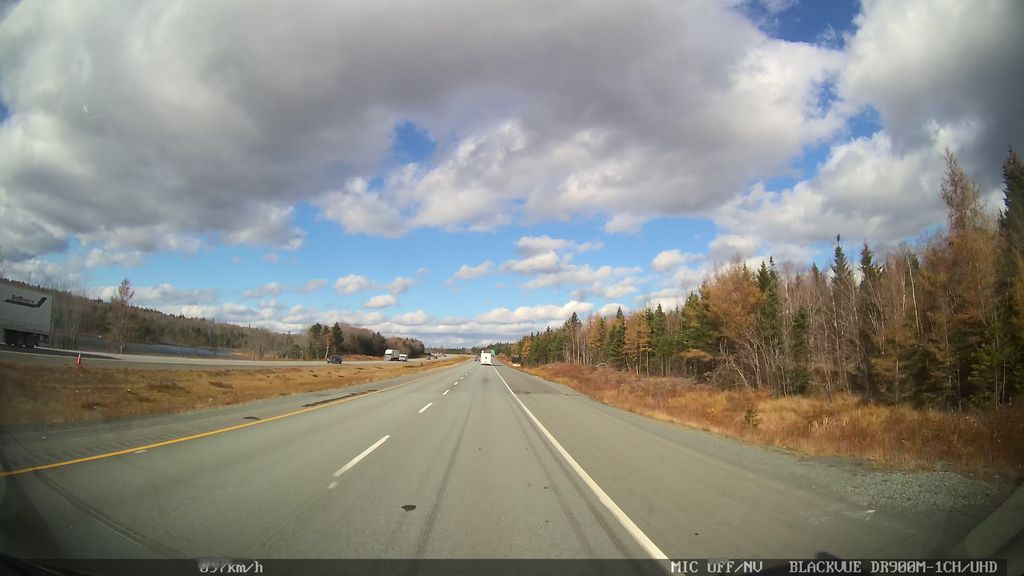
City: halifax